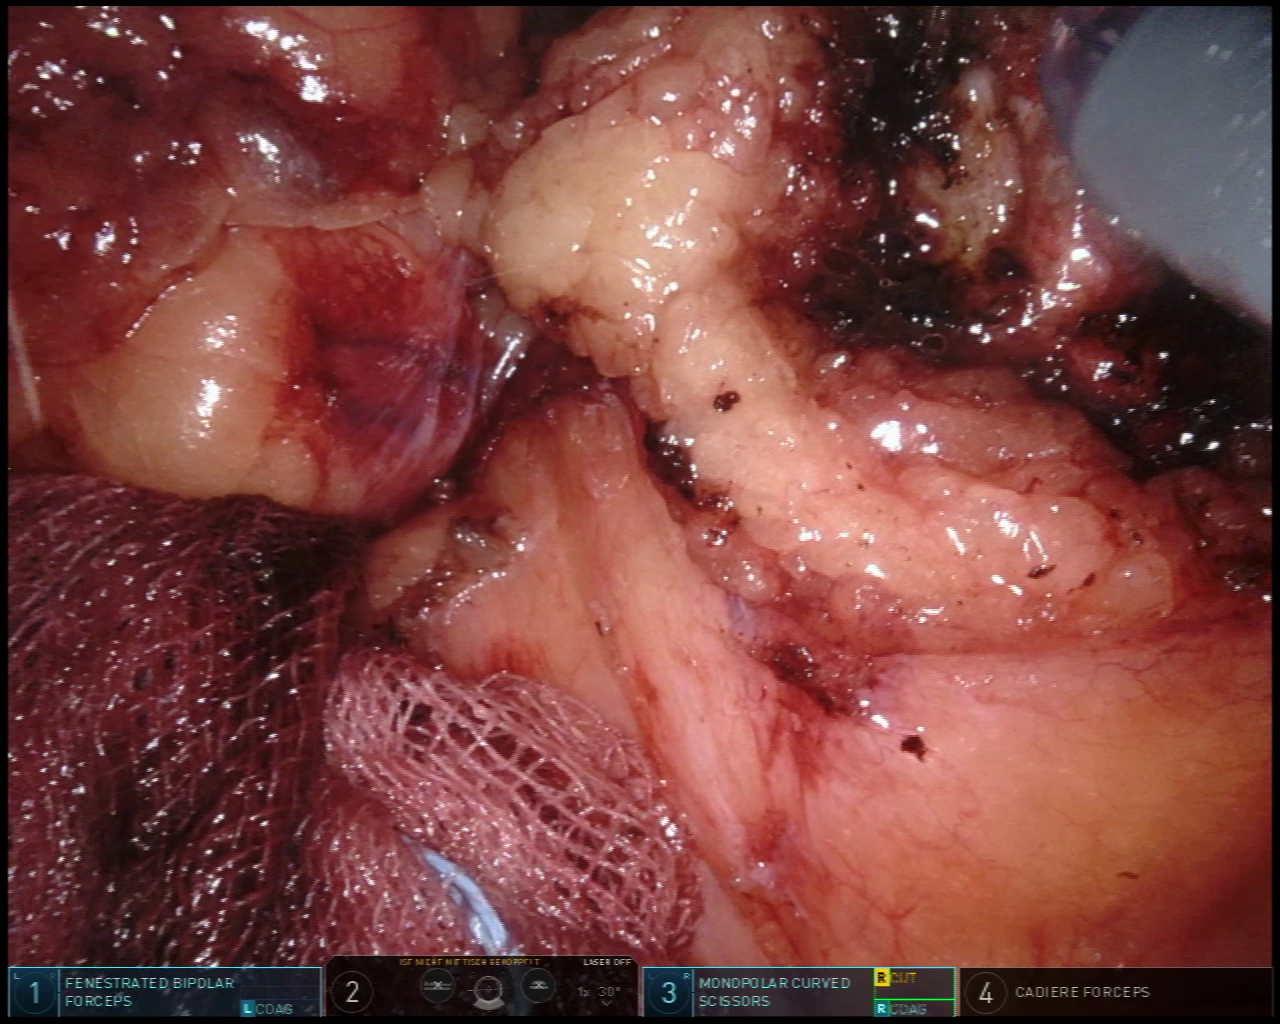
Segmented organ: inferior_mesenteric_artery
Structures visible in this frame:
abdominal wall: no
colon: no
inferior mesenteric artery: yes
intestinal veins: no
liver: no
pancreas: no
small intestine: no
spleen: no
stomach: no
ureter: no
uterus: no
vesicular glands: no